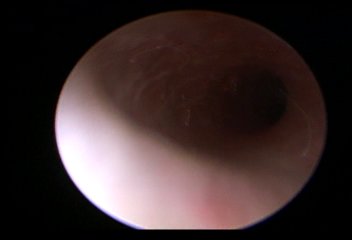
Modality: WLC
Class: Normal mucosa
Bladder cancer association: No